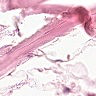
Metastatic tissue present: no